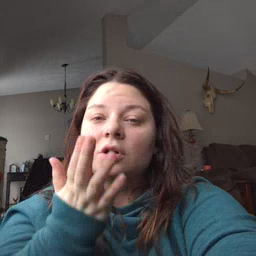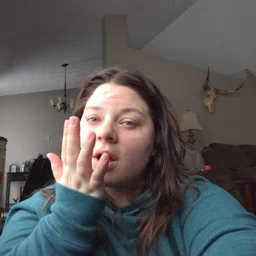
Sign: grass